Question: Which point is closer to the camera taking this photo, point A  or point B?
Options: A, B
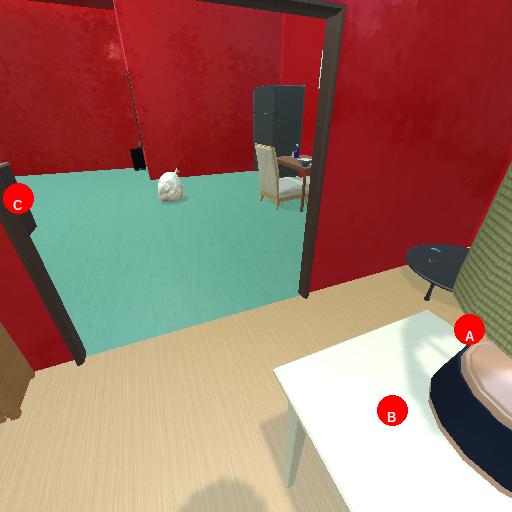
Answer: A